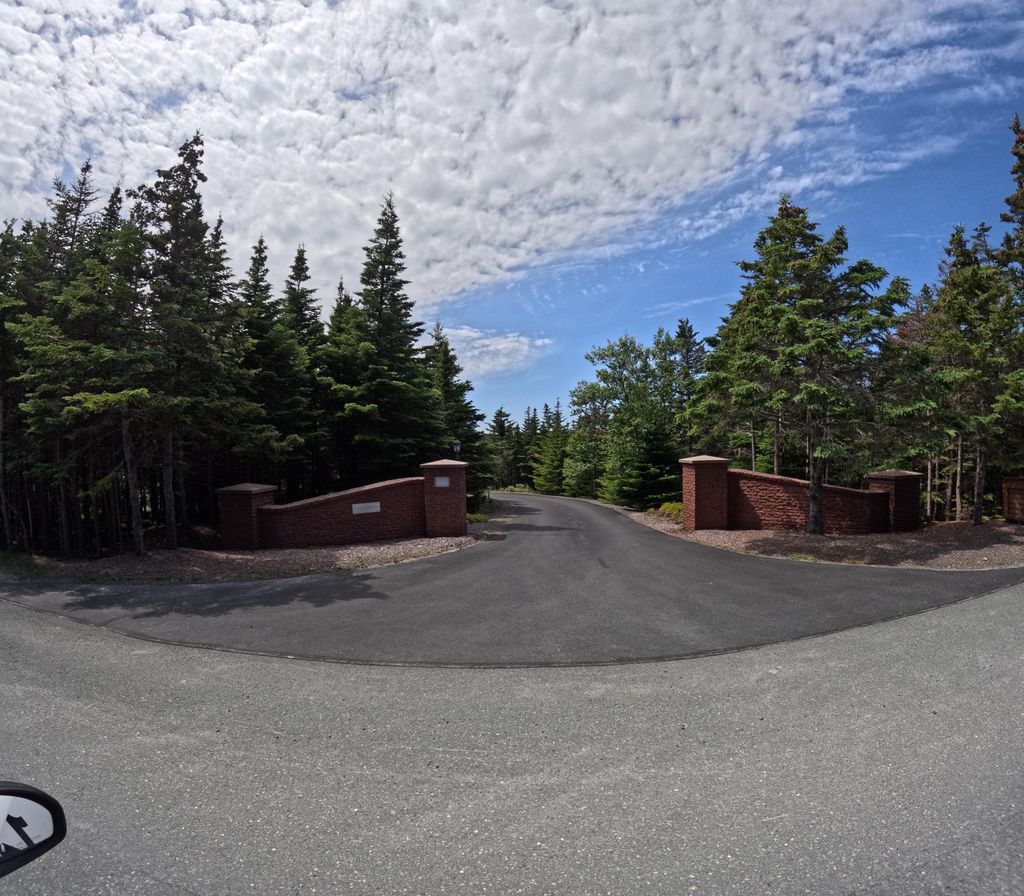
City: st_johns